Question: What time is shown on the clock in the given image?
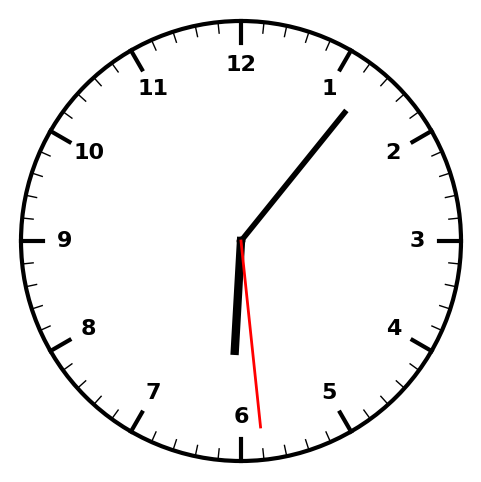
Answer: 06:06:29